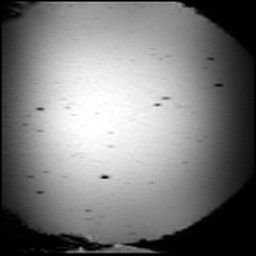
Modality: SWI
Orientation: coronal
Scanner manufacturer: siemens
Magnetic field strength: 3 T
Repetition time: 0.03 s
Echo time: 0.02 s